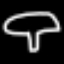
Label: mushroom